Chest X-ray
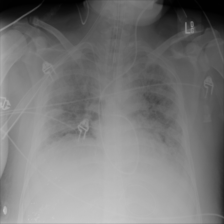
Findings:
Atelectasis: negative
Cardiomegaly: negative
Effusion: positive
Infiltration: positive
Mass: negative
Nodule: negative
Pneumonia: negative
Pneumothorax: negative
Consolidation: negative
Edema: positive
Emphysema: negative
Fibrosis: negative
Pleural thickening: negative
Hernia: negative